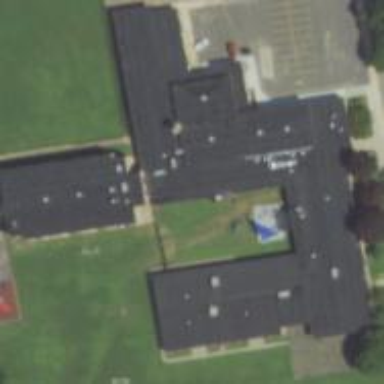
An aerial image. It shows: School building.